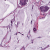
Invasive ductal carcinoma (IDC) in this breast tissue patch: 1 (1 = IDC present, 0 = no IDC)